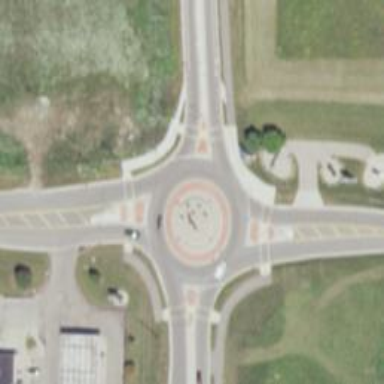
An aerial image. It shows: Marked crossing on the road.